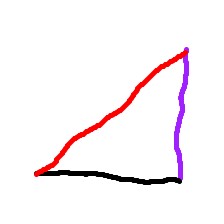
Shape: triangle